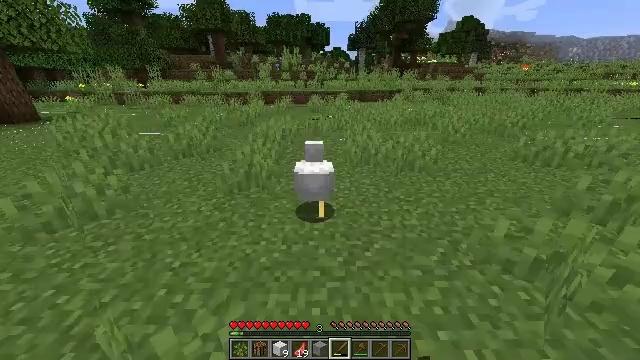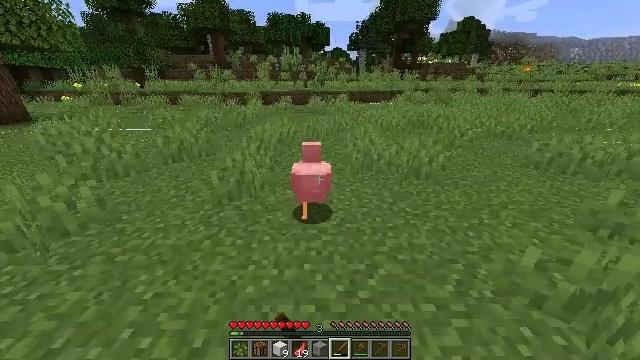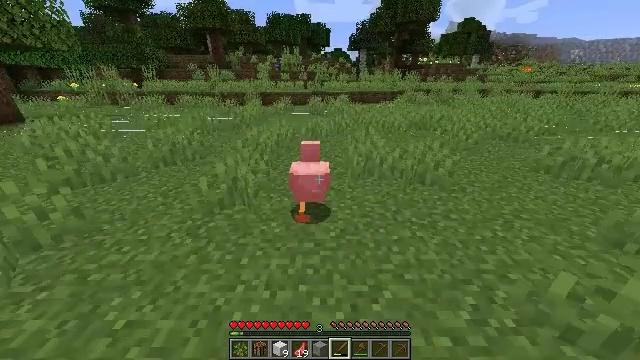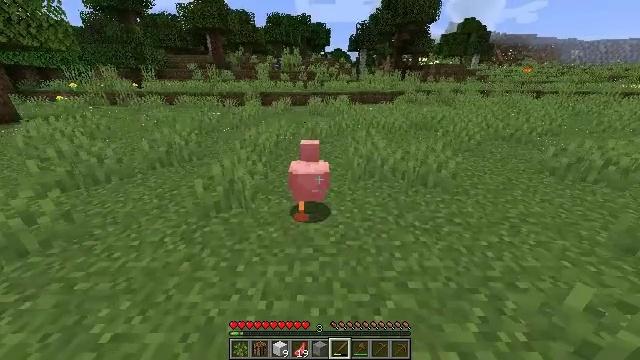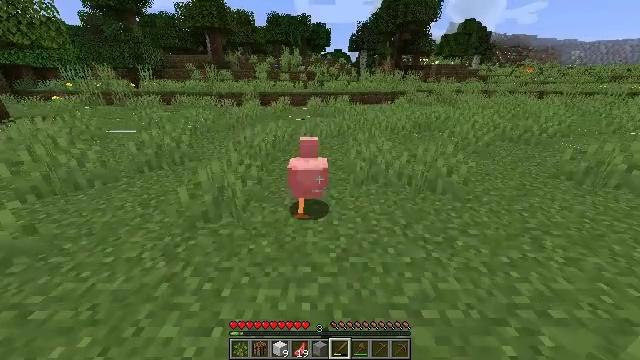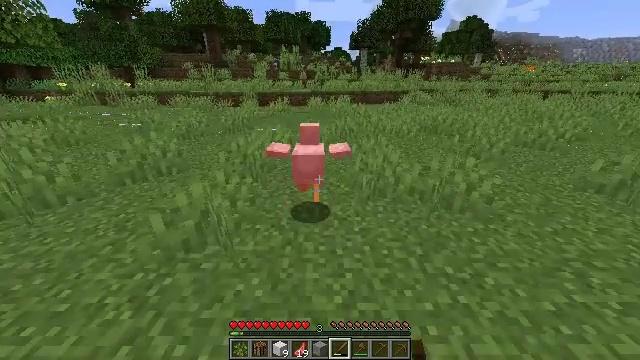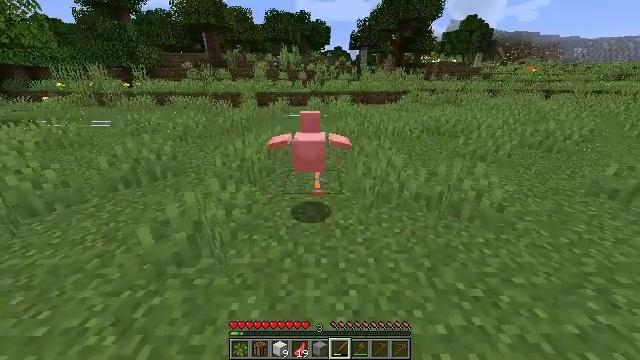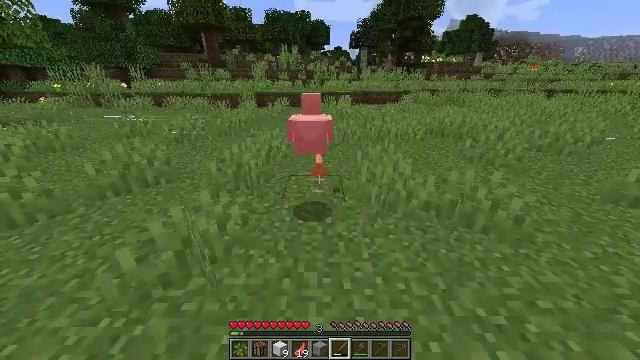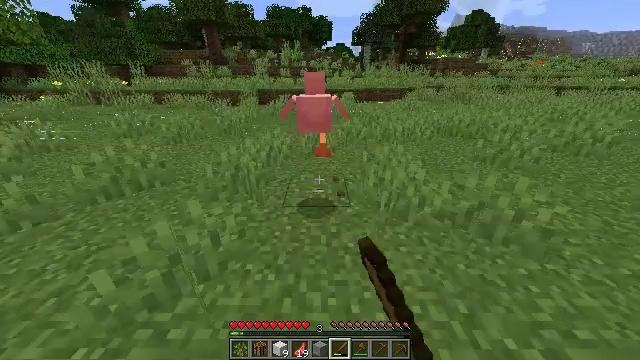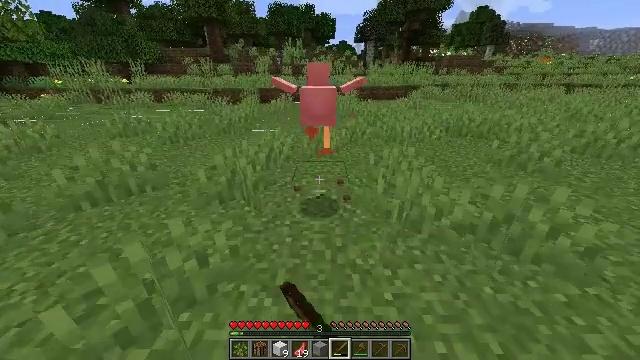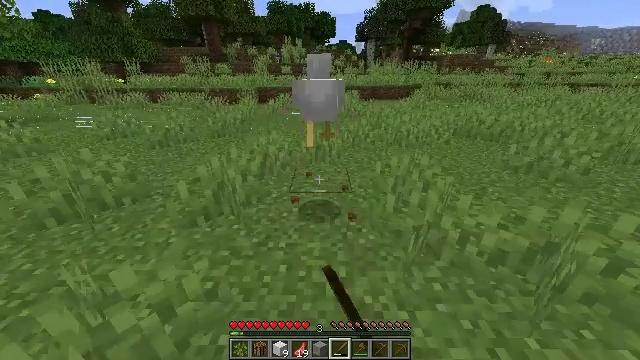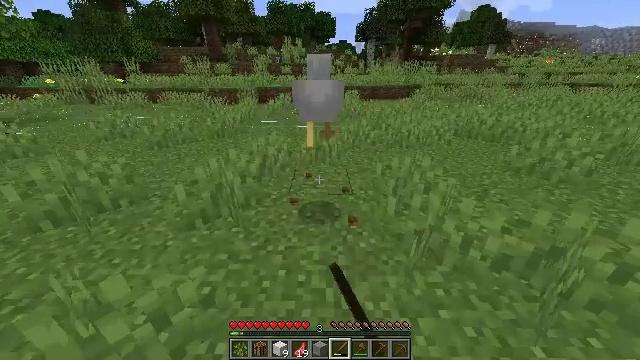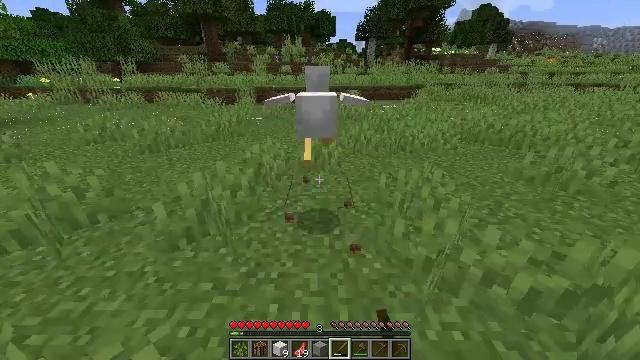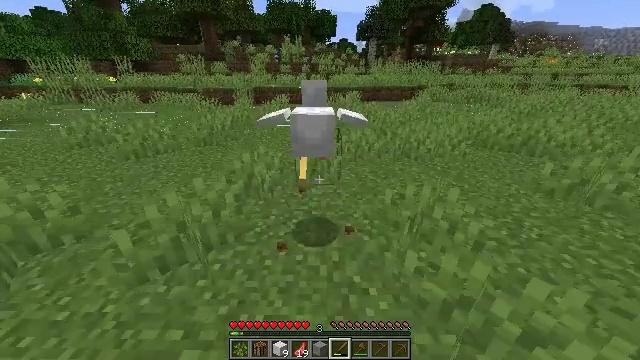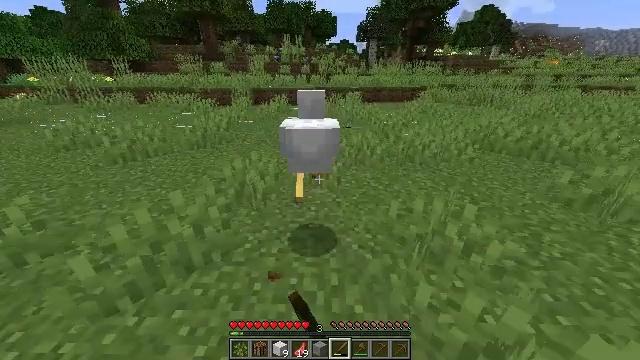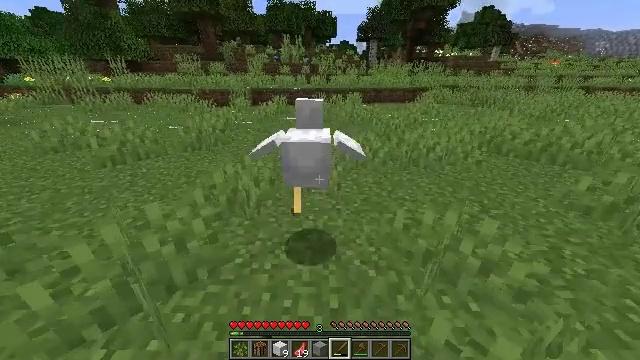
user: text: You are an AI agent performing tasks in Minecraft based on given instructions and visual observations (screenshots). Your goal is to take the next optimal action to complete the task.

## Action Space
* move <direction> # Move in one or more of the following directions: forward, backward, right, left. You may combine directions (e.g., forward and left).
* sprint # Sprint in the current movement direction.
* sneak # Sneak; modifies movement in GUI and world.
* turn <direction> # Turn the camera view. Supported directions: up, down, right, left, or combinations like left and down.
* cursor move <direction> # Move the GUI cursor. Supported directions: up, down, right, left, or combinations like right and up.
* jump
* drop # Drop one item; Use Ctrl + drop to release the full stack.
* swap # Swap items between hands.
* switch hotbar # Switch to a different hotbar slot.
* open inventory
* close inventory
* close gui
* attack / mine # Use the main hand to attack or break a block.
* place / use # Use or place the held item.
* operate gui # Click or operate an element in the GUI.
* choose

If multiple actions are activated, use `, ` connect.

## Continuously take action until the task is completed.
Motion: motion action
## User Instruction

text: Gather grass by holding the left mouse button.
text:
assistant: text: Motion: move forward, attack / mine
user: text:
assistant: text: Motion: move forward, attack / mine
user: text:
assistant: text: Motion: move forward, attack / mine
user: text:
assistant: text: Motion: move forward, attack / mine
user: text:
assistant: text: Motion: move forward
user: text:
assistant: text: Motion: move forward
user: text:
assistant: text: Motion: move forward, attack / mine
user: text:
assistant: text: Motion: move forward, attack / mine
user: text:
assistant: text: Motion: move forward, attack / mine
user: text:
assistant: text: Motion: move forward, attack / mine
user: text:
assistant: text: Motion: move forward
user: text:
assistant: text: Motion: move forward
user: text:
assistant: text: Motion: move forward, attack / mine
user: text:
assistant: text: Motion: move forward, attack / mine
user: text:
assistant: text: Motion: move forward, attack / mine
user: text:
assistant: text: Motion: move forward
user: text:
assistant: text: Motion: move forward
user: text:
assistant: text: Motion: move forward
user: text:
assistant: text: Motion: move forward
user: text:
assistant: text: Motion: move forward
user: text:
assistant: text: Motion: move forward, turn left, attack / mine
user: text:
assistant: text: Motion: move forward, turn left, attack / mine
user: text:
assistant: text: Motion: move forward, attack / mine
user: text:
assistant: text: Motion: move forward, attack / mine
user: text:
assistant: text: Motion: move forward, attack / mine
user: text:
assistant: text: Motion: no_op